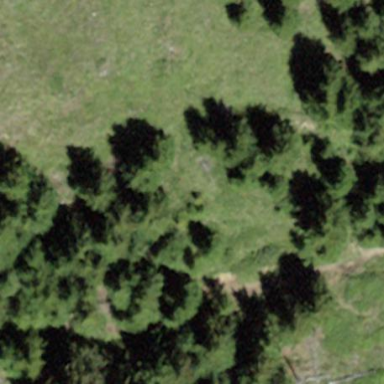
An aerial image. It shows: Forest area.